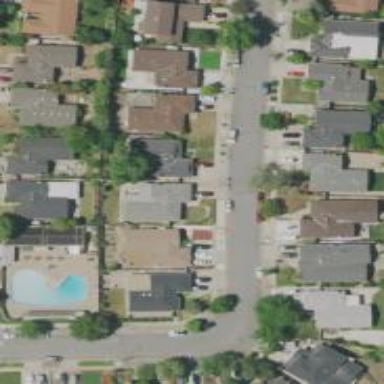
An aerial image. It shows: Residential road.